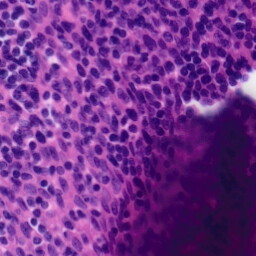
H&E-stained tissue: Tonsil